問題: 正三角形ABCの外接円の劣弧BC上に点Pをとり、線分BC上にAB//PQ、AC//PRを満たす点Q、Rをとります。BP=4、CP=2√3が成立しているとき、三角形ARQの面積はいくつですか。
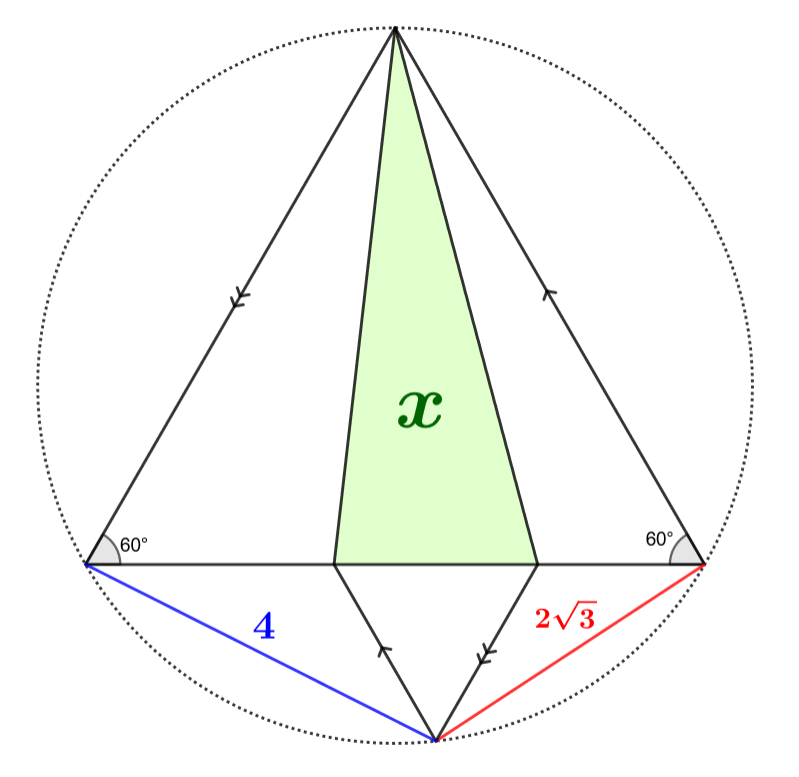
解答: 平行線に注意すれば、直線APと直線BCの交点をXとすると、△BPX=△AXQ、△CXP=△ARXであるから△ARQ=△BPC。よって解答は6。
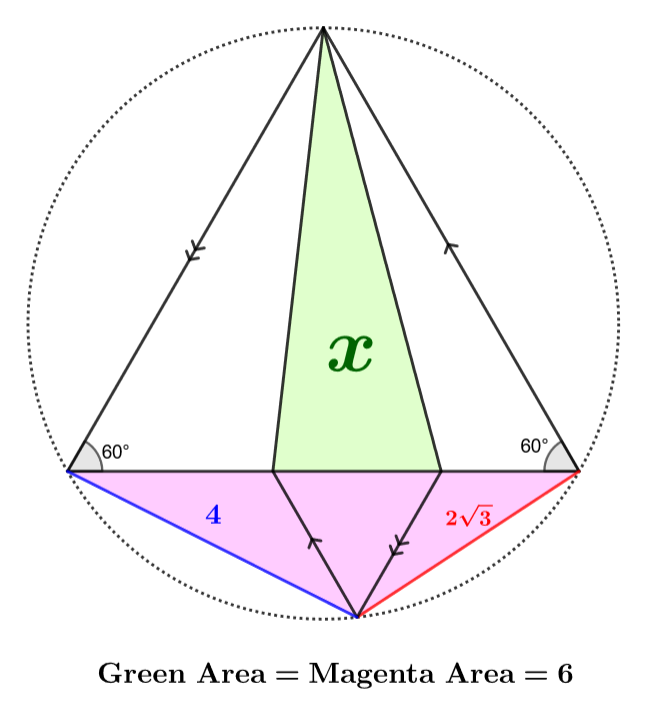
答え: 6
タグ: 等積変形